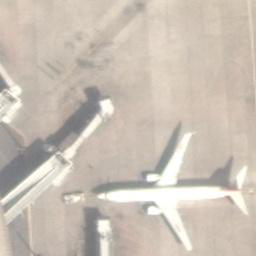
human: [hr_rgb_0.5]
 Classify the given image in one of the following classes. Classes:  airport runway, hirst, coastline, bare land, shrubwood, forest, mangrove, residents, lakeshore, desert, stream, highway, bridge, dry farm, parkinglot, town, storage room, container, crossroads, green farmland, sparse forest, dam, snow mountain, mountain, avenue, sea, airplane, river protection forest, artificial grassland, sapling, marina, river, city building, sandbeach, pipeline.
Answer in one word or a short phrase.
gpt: airplane